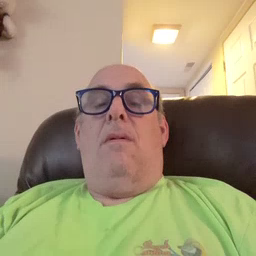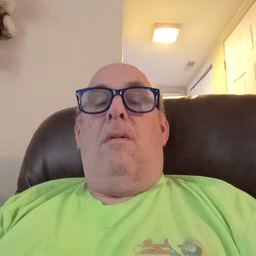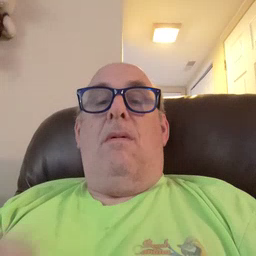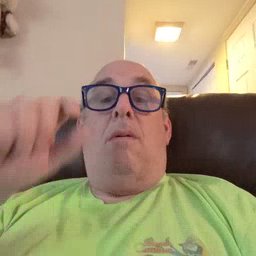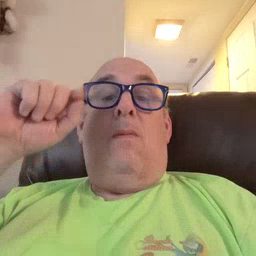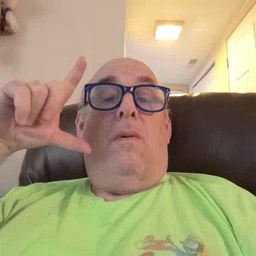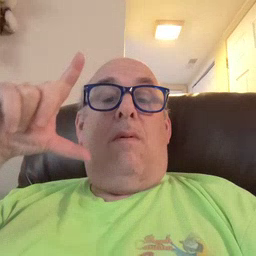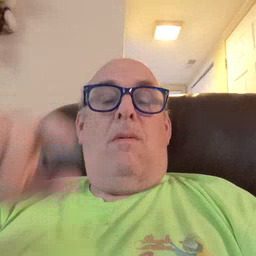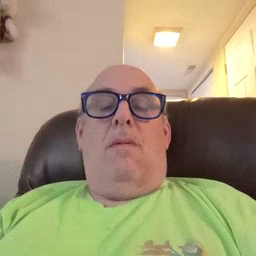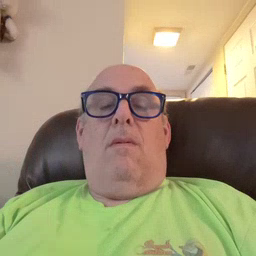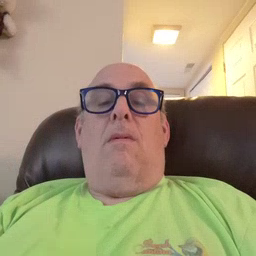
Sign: wake